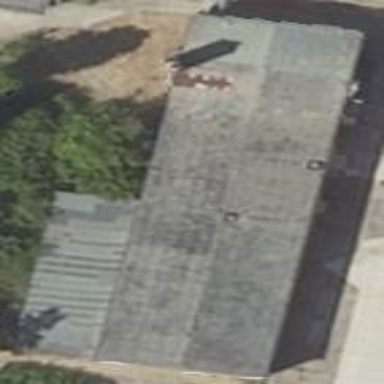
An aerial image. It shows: Industrial building.